Aerial crown-view tile of a tropical tree (Barro Colorado Island, Panama), acquired 20250512:
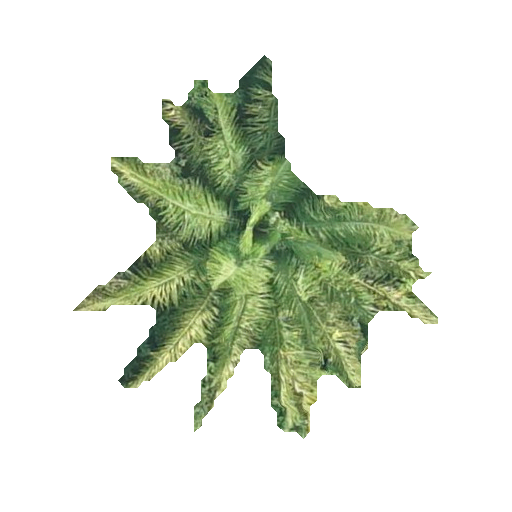
Species: Oenocarpus mapora
GBIF accepted scientific name: Oenocarpus mapora
Crown area: 91.488 m²